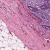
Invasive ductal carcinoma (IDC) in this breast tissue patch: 1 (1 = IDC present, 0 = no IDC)